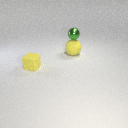
small yellow rubber cube to the left of large yellow rubber sphere